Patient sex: F
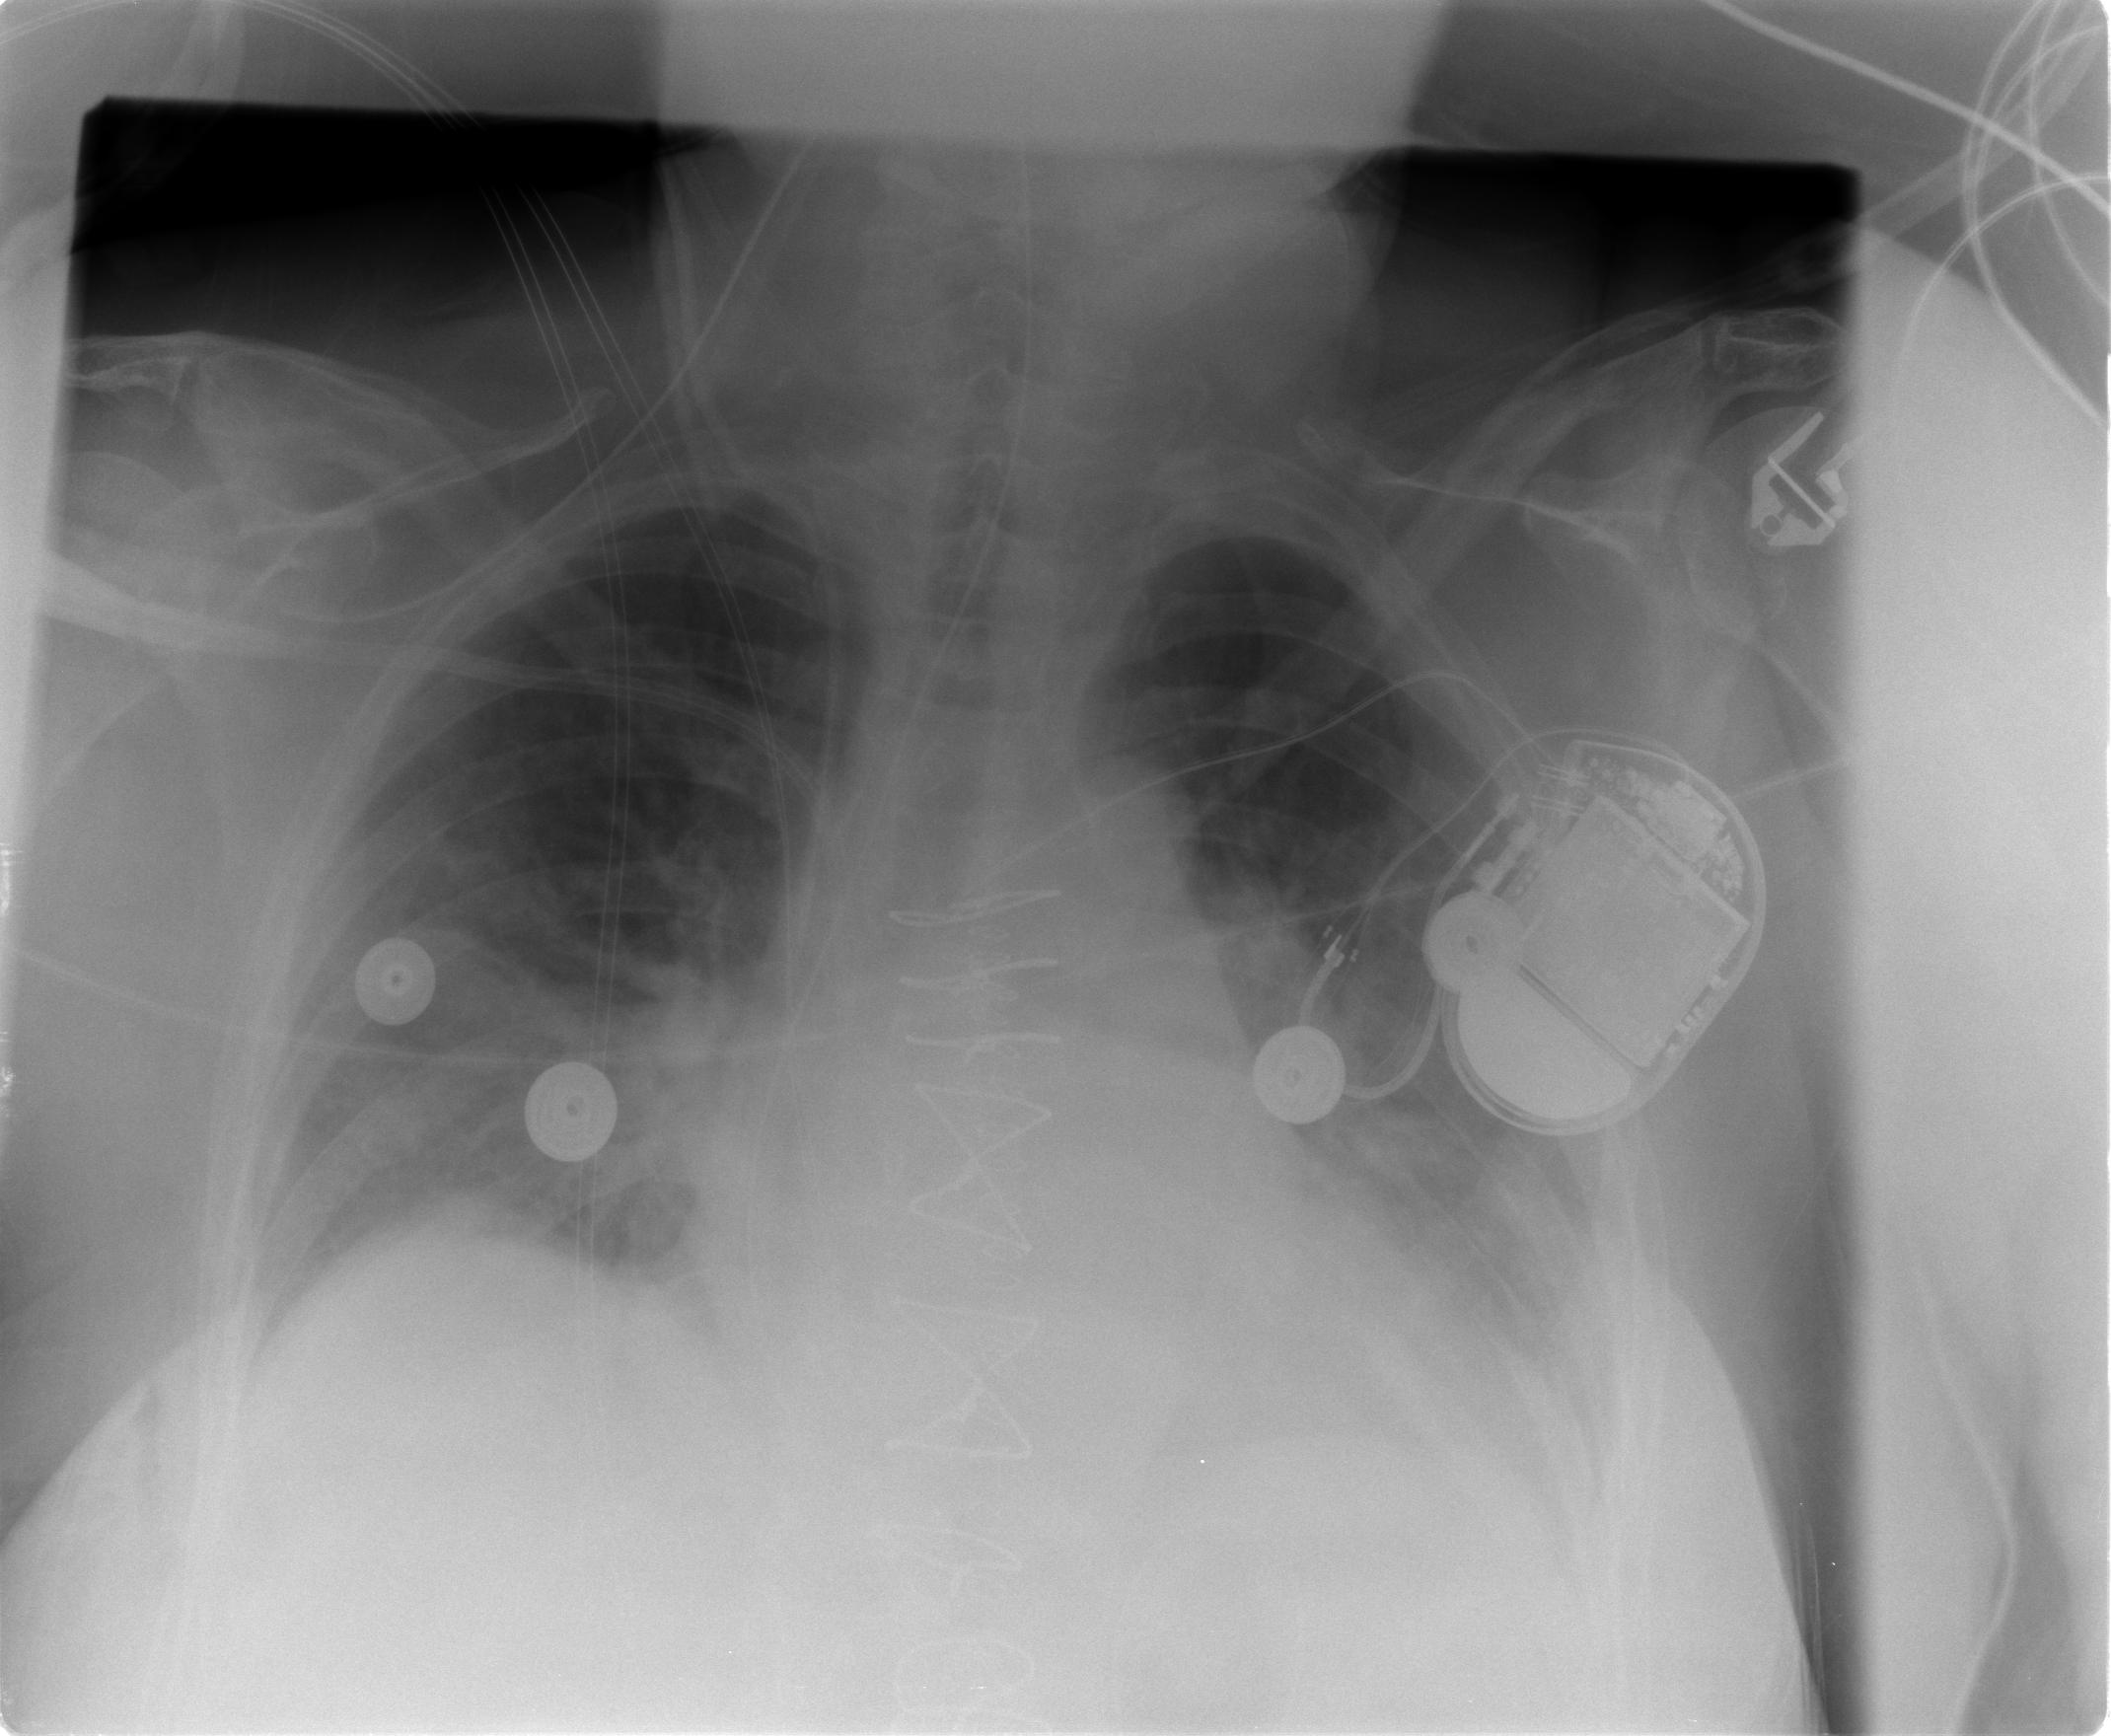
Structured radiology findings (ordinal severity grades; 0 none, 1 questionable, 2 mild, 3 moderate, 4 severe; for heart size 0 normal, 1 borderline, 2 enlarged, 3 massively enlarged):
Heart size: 2
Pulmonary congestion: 0
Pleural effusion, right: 0
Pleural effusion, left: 2
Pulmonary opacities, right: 0
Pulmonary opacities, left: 0
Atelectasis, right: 0
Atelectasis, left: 2